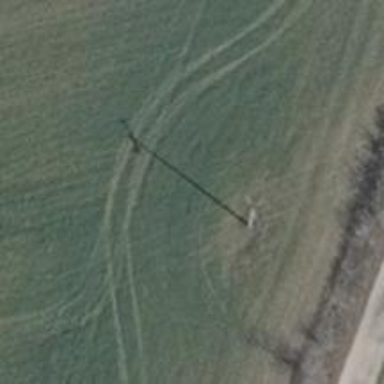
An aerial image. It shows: Power pole.